Field crop: tomato
Growth stage: 2
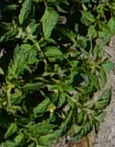
Species: tomato